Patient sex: F
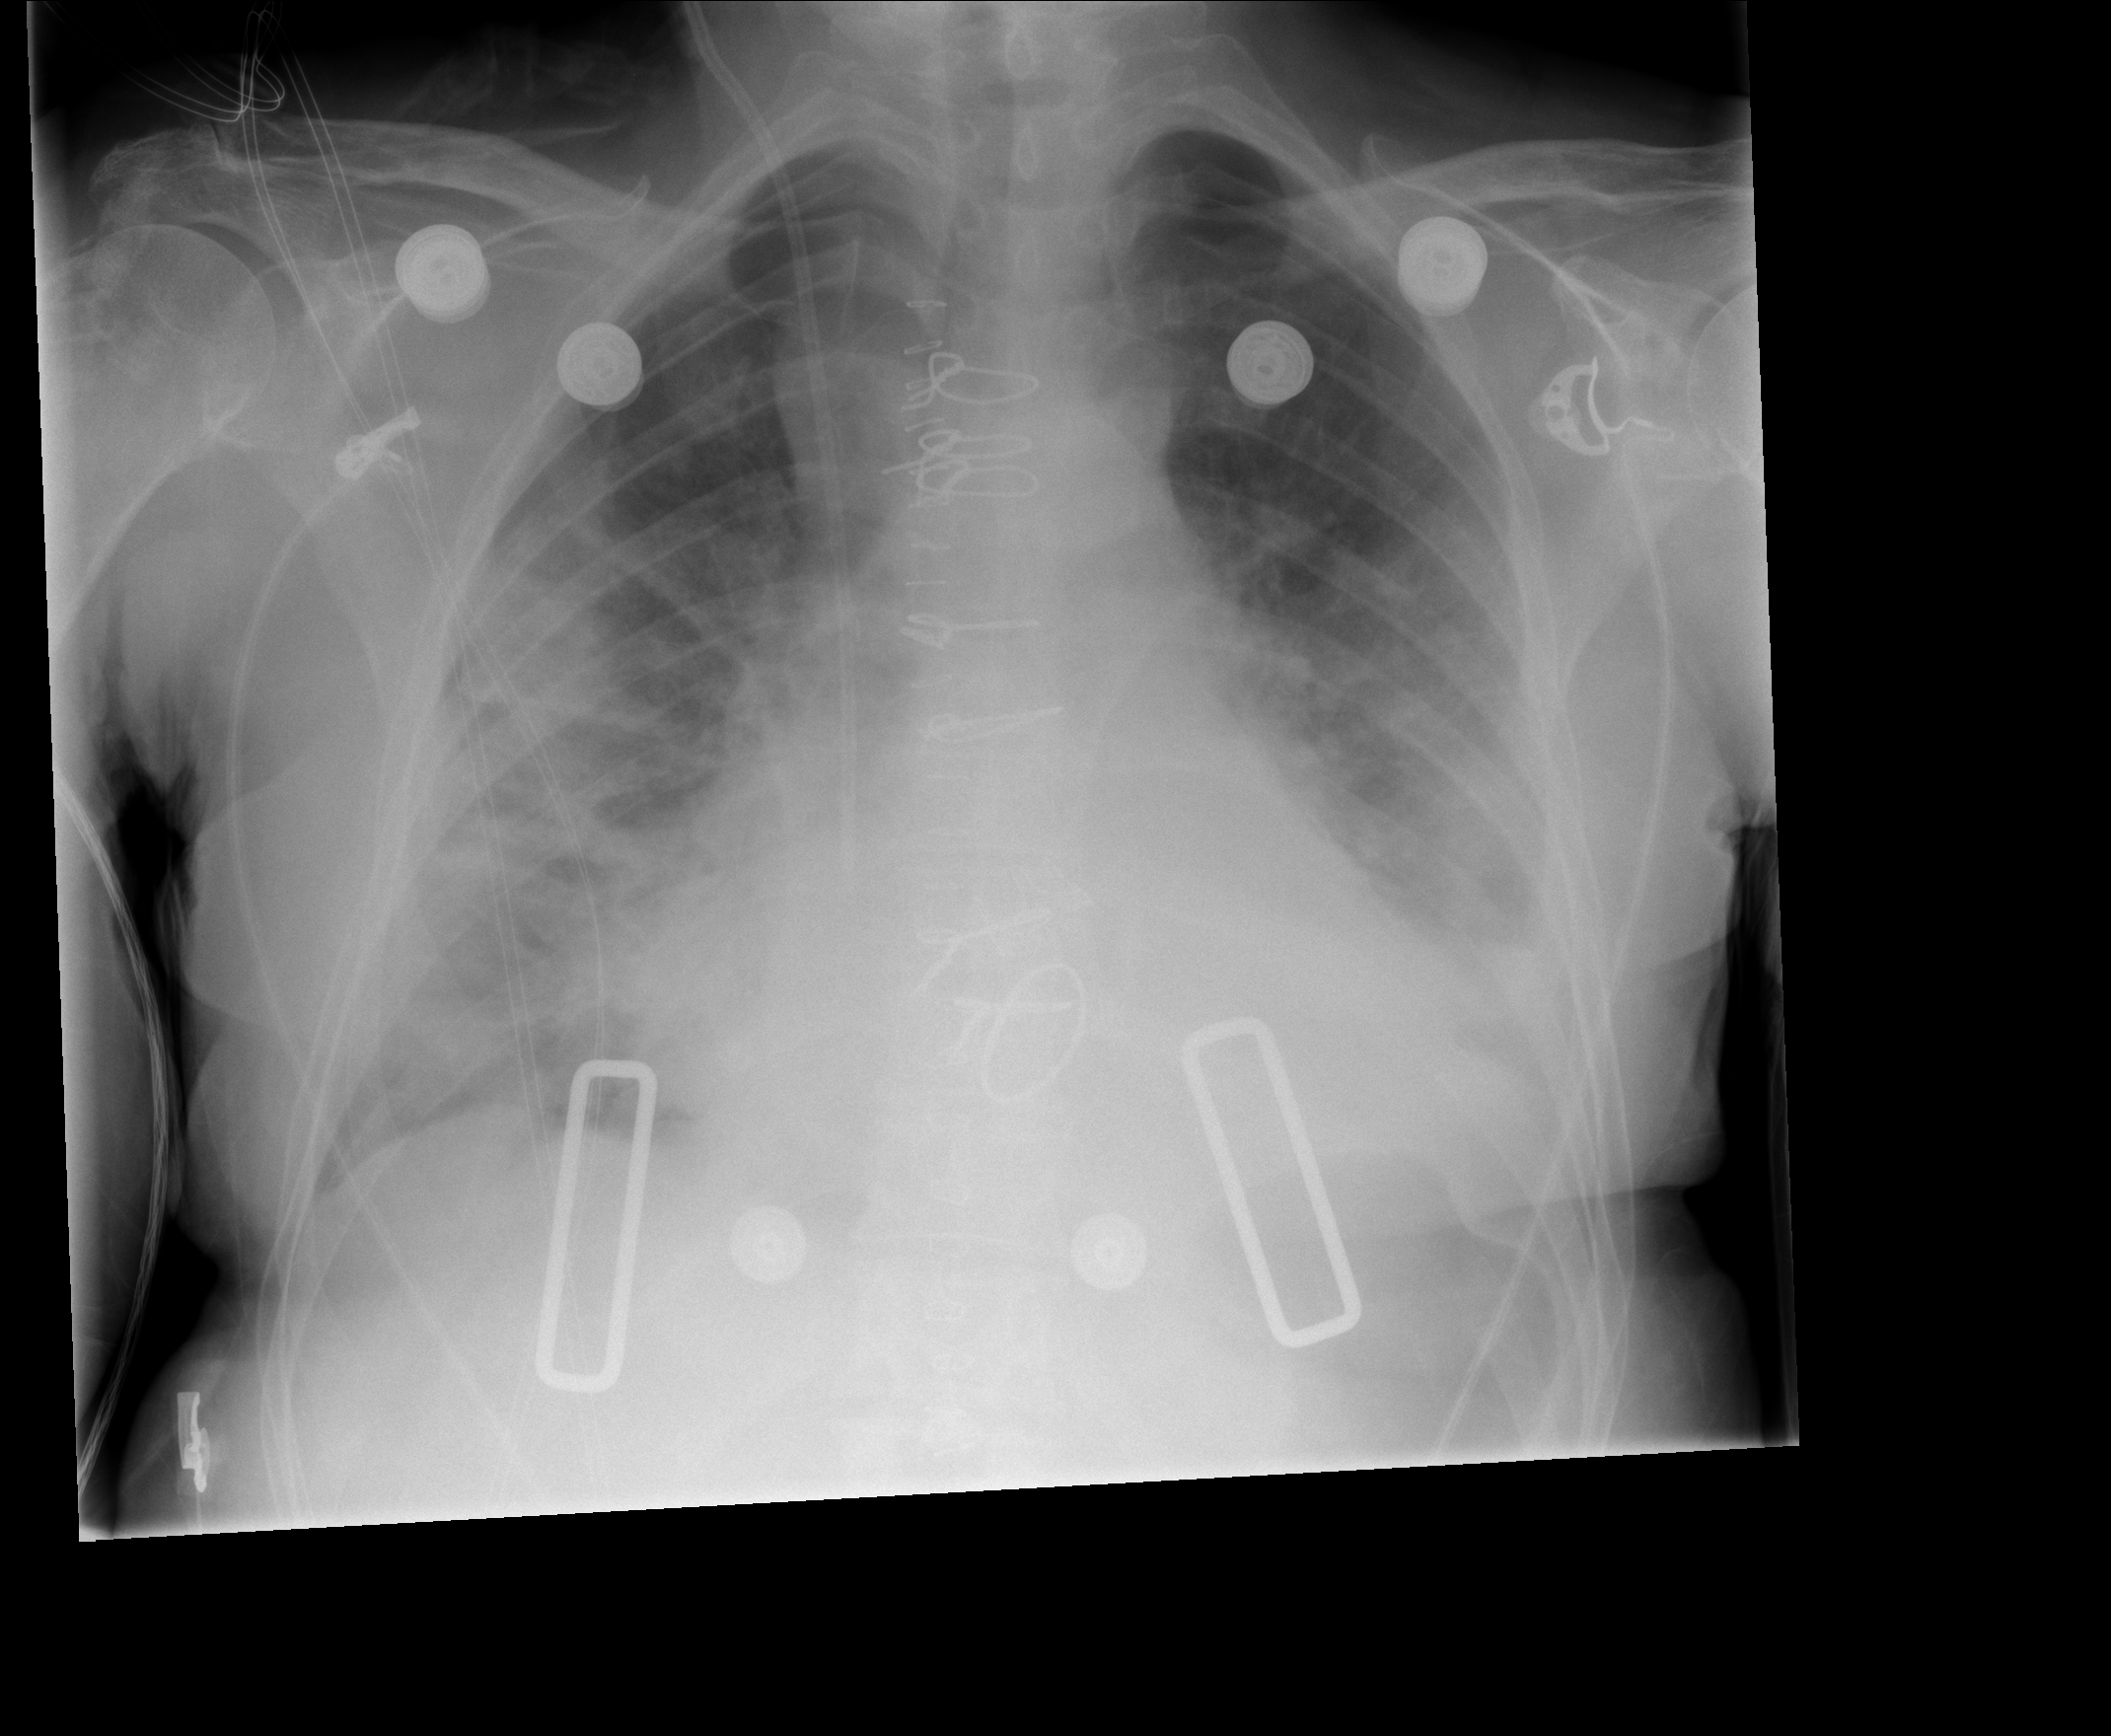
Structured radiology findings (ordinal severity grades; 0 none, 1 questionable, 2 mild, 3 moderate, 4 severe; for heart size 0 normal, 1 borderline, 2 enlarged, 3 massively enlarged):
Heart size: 2
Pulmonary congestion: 2
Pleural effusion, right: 0
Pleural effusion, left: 2
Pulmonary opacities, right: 3
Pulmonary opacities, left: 2
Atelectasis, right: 3
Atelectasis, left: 2